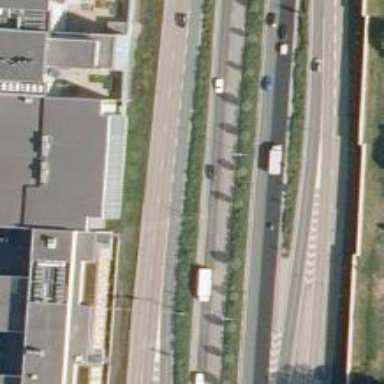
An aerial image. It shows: Trunk link road with asphalt surface.